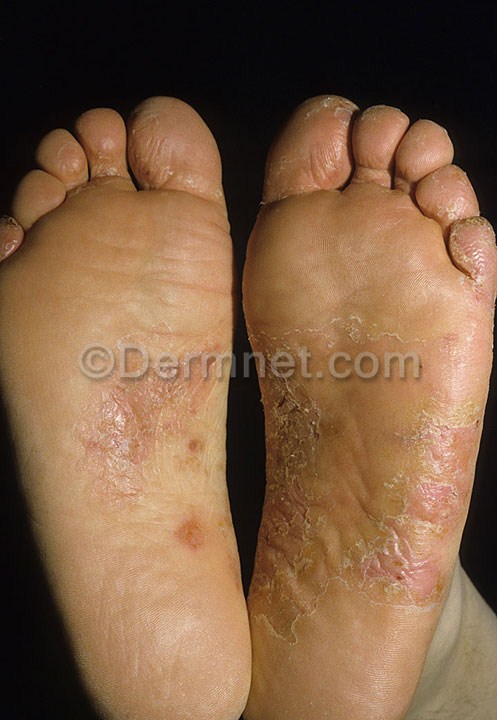
Disease: Tinea Ringworm Candidiasis and other Fungal Infections